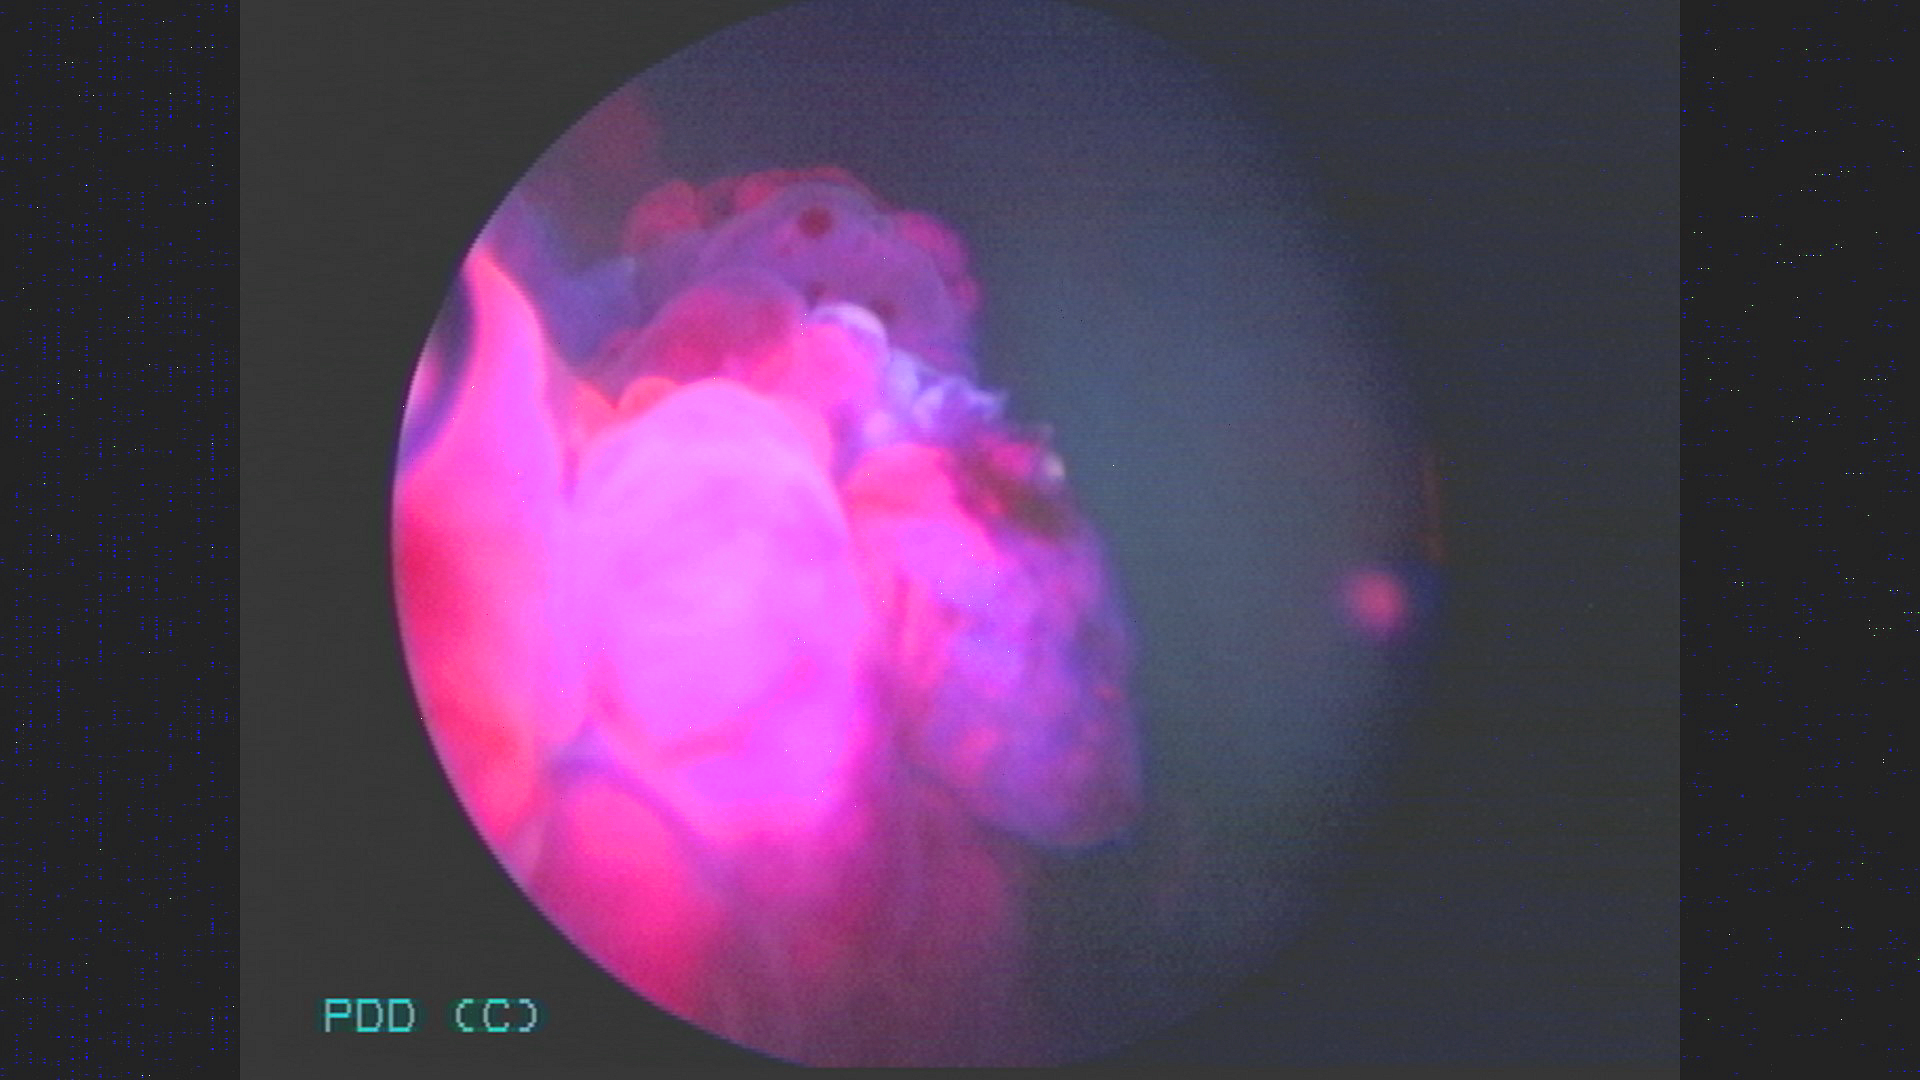
Modality: BLC
Class: Malignant
Subclass: HighGradePapillary
Lesion: L3
Stage: T2
Morphology: Papillary
Bladder cancer association: Yes